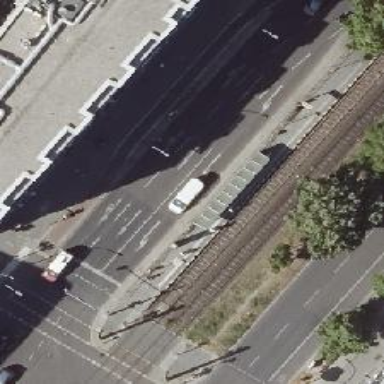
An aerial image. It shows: Tram stop.